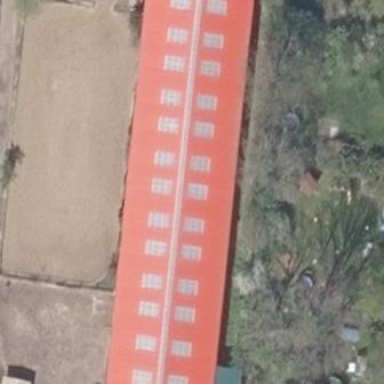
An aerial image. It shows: Sports center focused on equestrian activities. It includes riding hall.